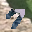
Label: 7